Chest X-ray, AP view. Patient: 39 years old, sex F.
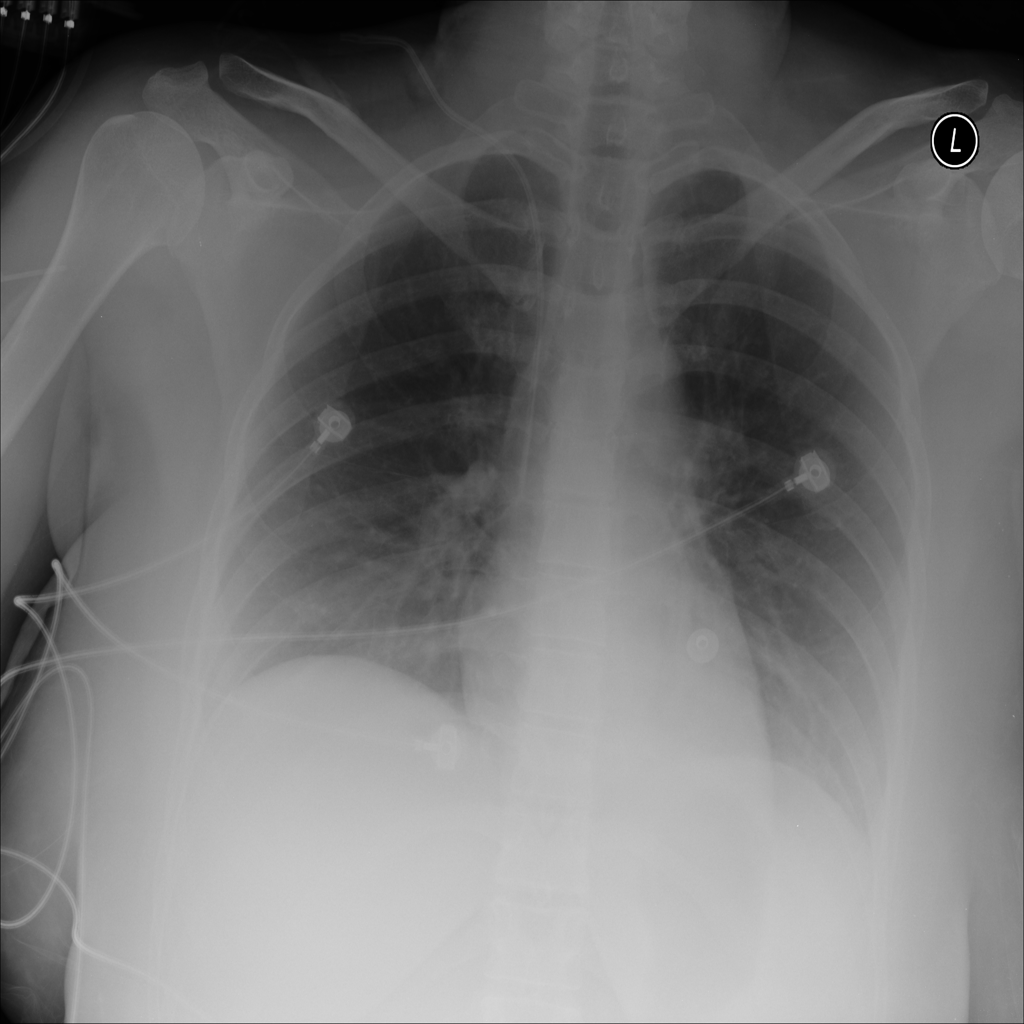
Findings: No Finding